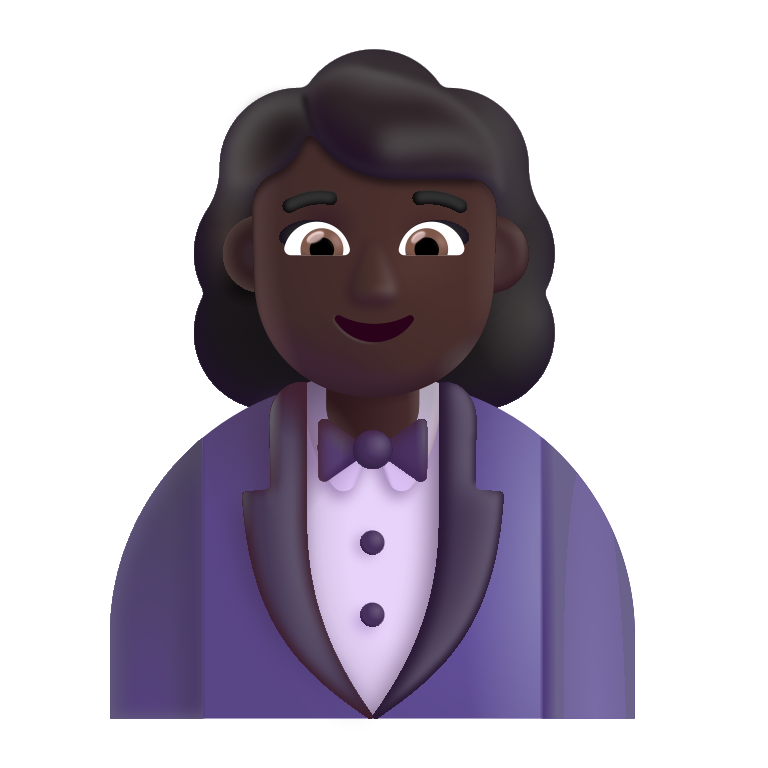
woman in tuxedo color dark